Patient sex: F
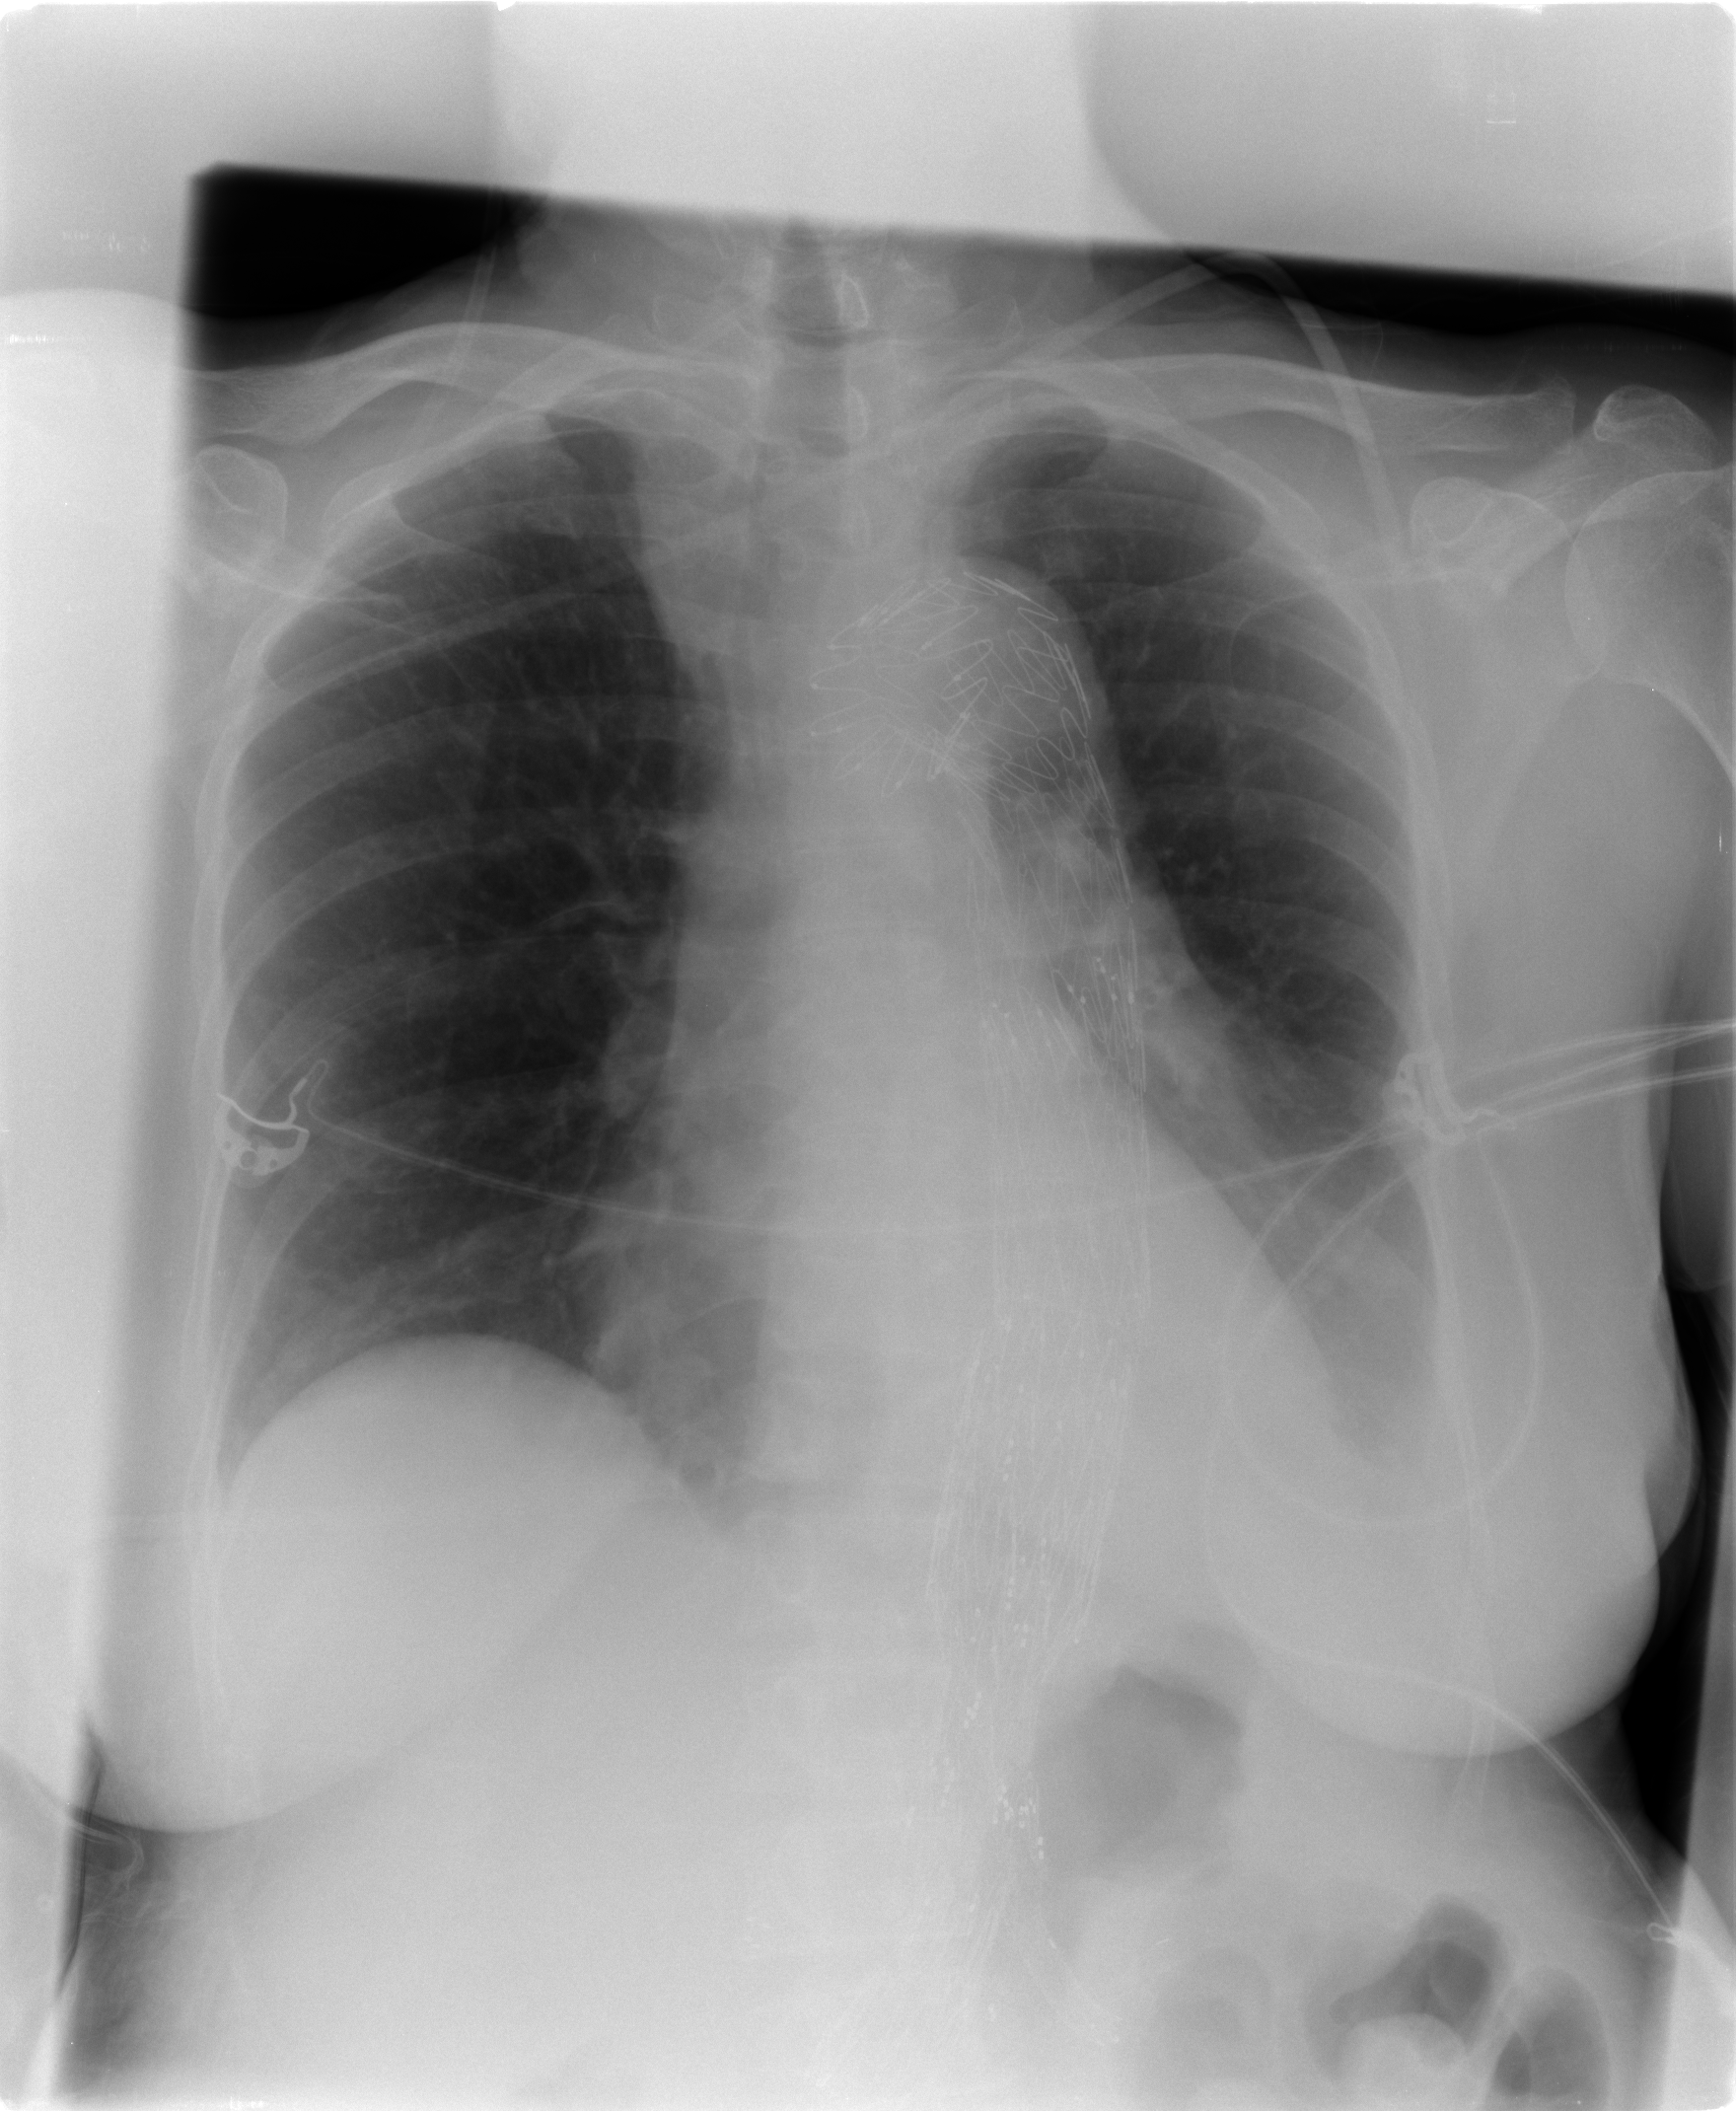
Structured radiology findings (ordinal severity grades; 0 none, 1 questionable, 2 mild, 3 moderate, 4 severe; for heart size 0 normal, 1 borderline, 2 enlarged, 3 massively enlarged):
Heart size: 0
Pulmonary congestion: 0
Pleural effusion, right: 1
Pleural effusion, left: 1
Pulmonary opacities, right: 0
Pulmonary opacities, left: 0
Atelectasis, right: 0
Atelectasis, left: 1